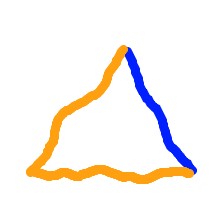
Shape: triangle